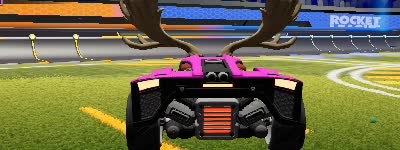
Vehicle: breakout